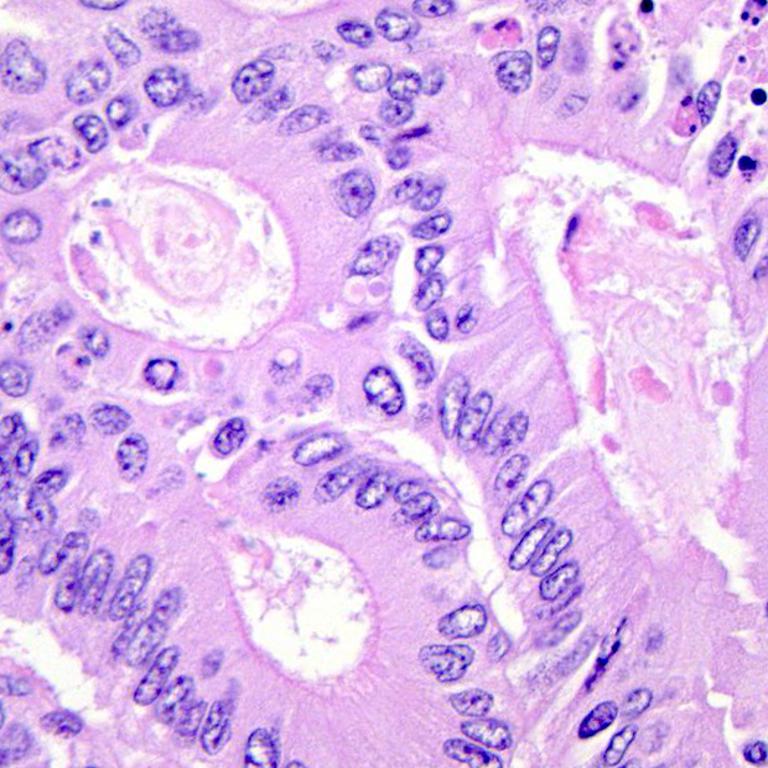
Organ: colon
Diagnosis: adenocarcinomas